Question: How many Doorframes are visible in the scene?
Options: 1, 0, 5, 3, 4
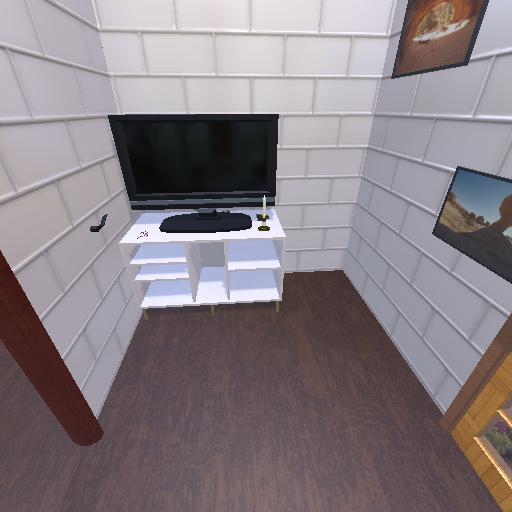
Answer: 1